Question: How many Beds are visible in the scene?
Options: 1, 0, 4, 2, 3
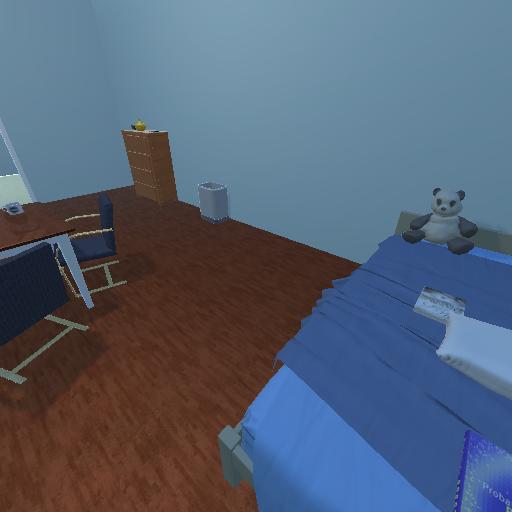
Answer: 1